Question: I am using following code to share functionality:
HTML CODE is:
'''
<div id="fb-root">
</div>
<img src="share_button.png" id="share_button">
'''
My Jquery Code is:
'''
<script>
window.fbAsyncInit = function () {
FB.init({
appId: '********',
status: true, // check login status
cookie: true, // enable cookies to allow the server to access the session
xfbml: true // parse XFBML
});
};
(function () {
var e = document.createElement('script');
e.src = document.location.protocol + '//connect.facebook.net/en_US/all.js';
e.async = true;
document.getElementById('fb-root').appendChild(e);
} ());
</script>
<script type="text/javascript">
$(document).ready(function () {
$('#share_button').live('click', function (e) {
//var title = 'HyperArts Blog test test test';
//var image = 'http://world.g-shock.com/us/en/ble/common/img/appIcon.png';
//var Caption = 'test test test test';
var description = 'my testing he HyperArts Blog provides tutorials for all things Facebook';
//var link = 'http://hyperarts.com/blog';
var image = $('[id$=imgAuthorAvatar]').attr("src");
var title = $('[id$=lblTitle]').text();
var Caption = 'Posted By ' + $('[id$=hlUserName]').text();
var description = 'my testing he HyperArts Blog provides tutorials for all things Facebook';
var link = document.URL;
e.preventDefault();
FB.ui(
{
method: 'feed',
name: title,
link: link,
picture: image,
caption: Caption,
description: description,
message: ''
});
});
});
'''
Everything is working fine, but when i share it to facebook, it does not show Image there.
.
Please help me how can i show the image here with post on facebook wall. I can see the pic in share pop up. but after sharing it does not visible in post.
Please help.
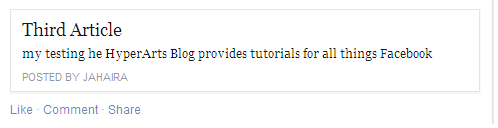
Answer: The image url for the 'picture' parameter must be an absolute one (http/https), and has to be public. One other reason why it does not show up can be the aspect ratio and size, see this for more information: <URL>